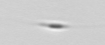
Label: Cylindrotheca_morphotype1